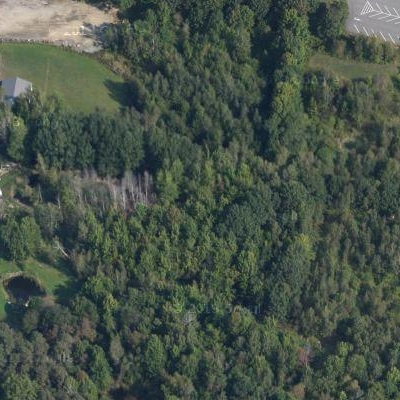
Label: Forest